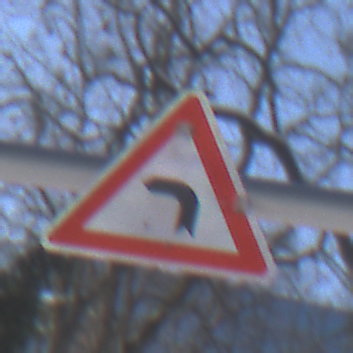
Verkehrszeichen: KurveLinks
Umgebung: Outdoor, Special
Tageszeit: MorningAfternoon
Wetter: Clear
Licht: Natural
Jahreszeit: Winter
Kontrast: HighContrast